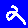
Digit: 2